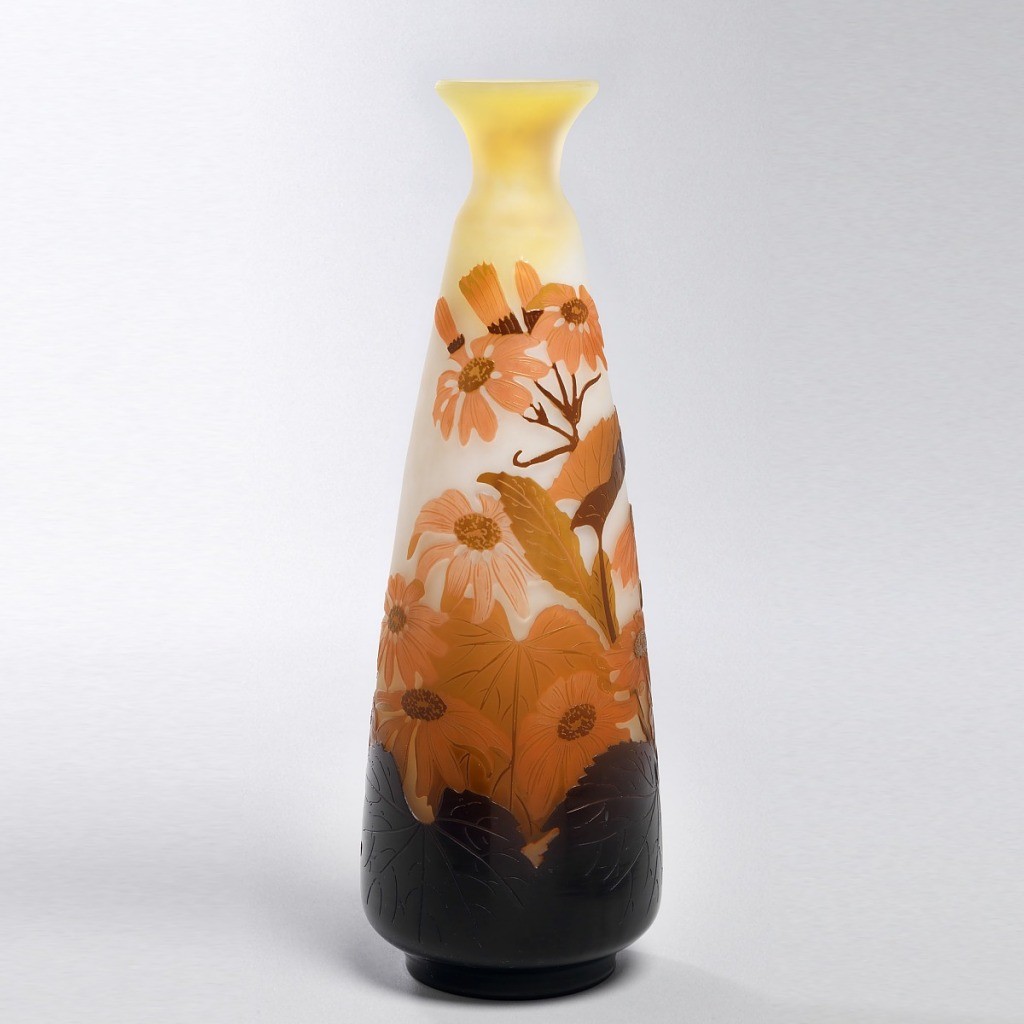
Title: Pink, brown
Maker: Emile Gallé, French, 1846 - 1904
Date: late 19th–early 20th century
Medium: Glass
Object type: Vase
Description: Tall vase with wide base and narrow foot, straight shoulder and flared mouth; decorated with peach-colored flowers on white and yellow background.